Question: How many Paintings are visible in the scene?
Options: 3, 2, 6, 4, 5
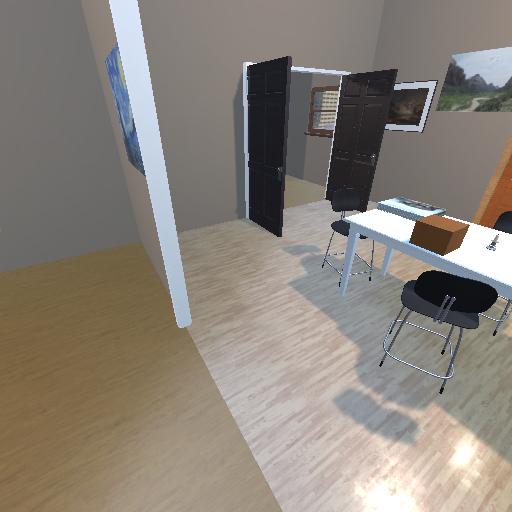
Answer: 3